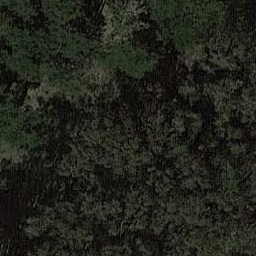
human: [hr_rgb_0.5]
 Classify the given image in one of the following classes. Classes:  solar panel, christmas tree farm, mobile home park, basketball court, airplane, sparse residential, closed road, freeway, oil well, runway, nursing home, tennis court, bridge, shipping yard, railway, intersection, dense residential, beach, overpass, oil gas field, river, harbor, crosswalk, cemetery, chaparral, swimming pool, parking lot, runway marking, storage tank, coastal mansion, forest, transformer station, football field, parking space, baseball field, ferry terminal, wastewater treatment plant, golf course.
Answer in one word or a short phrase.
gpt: forest